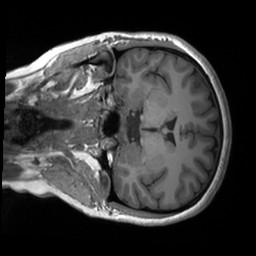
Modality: T1w
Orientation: coronal
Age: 22
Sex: female
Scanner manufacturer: siemens
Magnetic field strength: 3 T
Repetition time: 1.8 s
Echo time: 0.00241 s